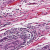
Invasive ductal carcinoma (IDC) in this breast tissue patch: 0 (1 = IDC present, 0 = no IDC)